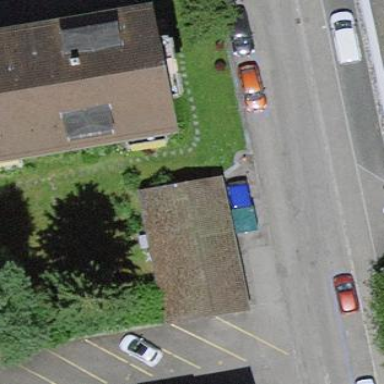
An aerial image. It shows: Garages with gabled roofs.